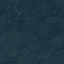
Land use / land cover: Forest